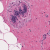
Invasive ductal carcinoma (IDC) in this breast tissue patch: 0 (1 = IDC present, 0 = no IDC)